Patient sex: M
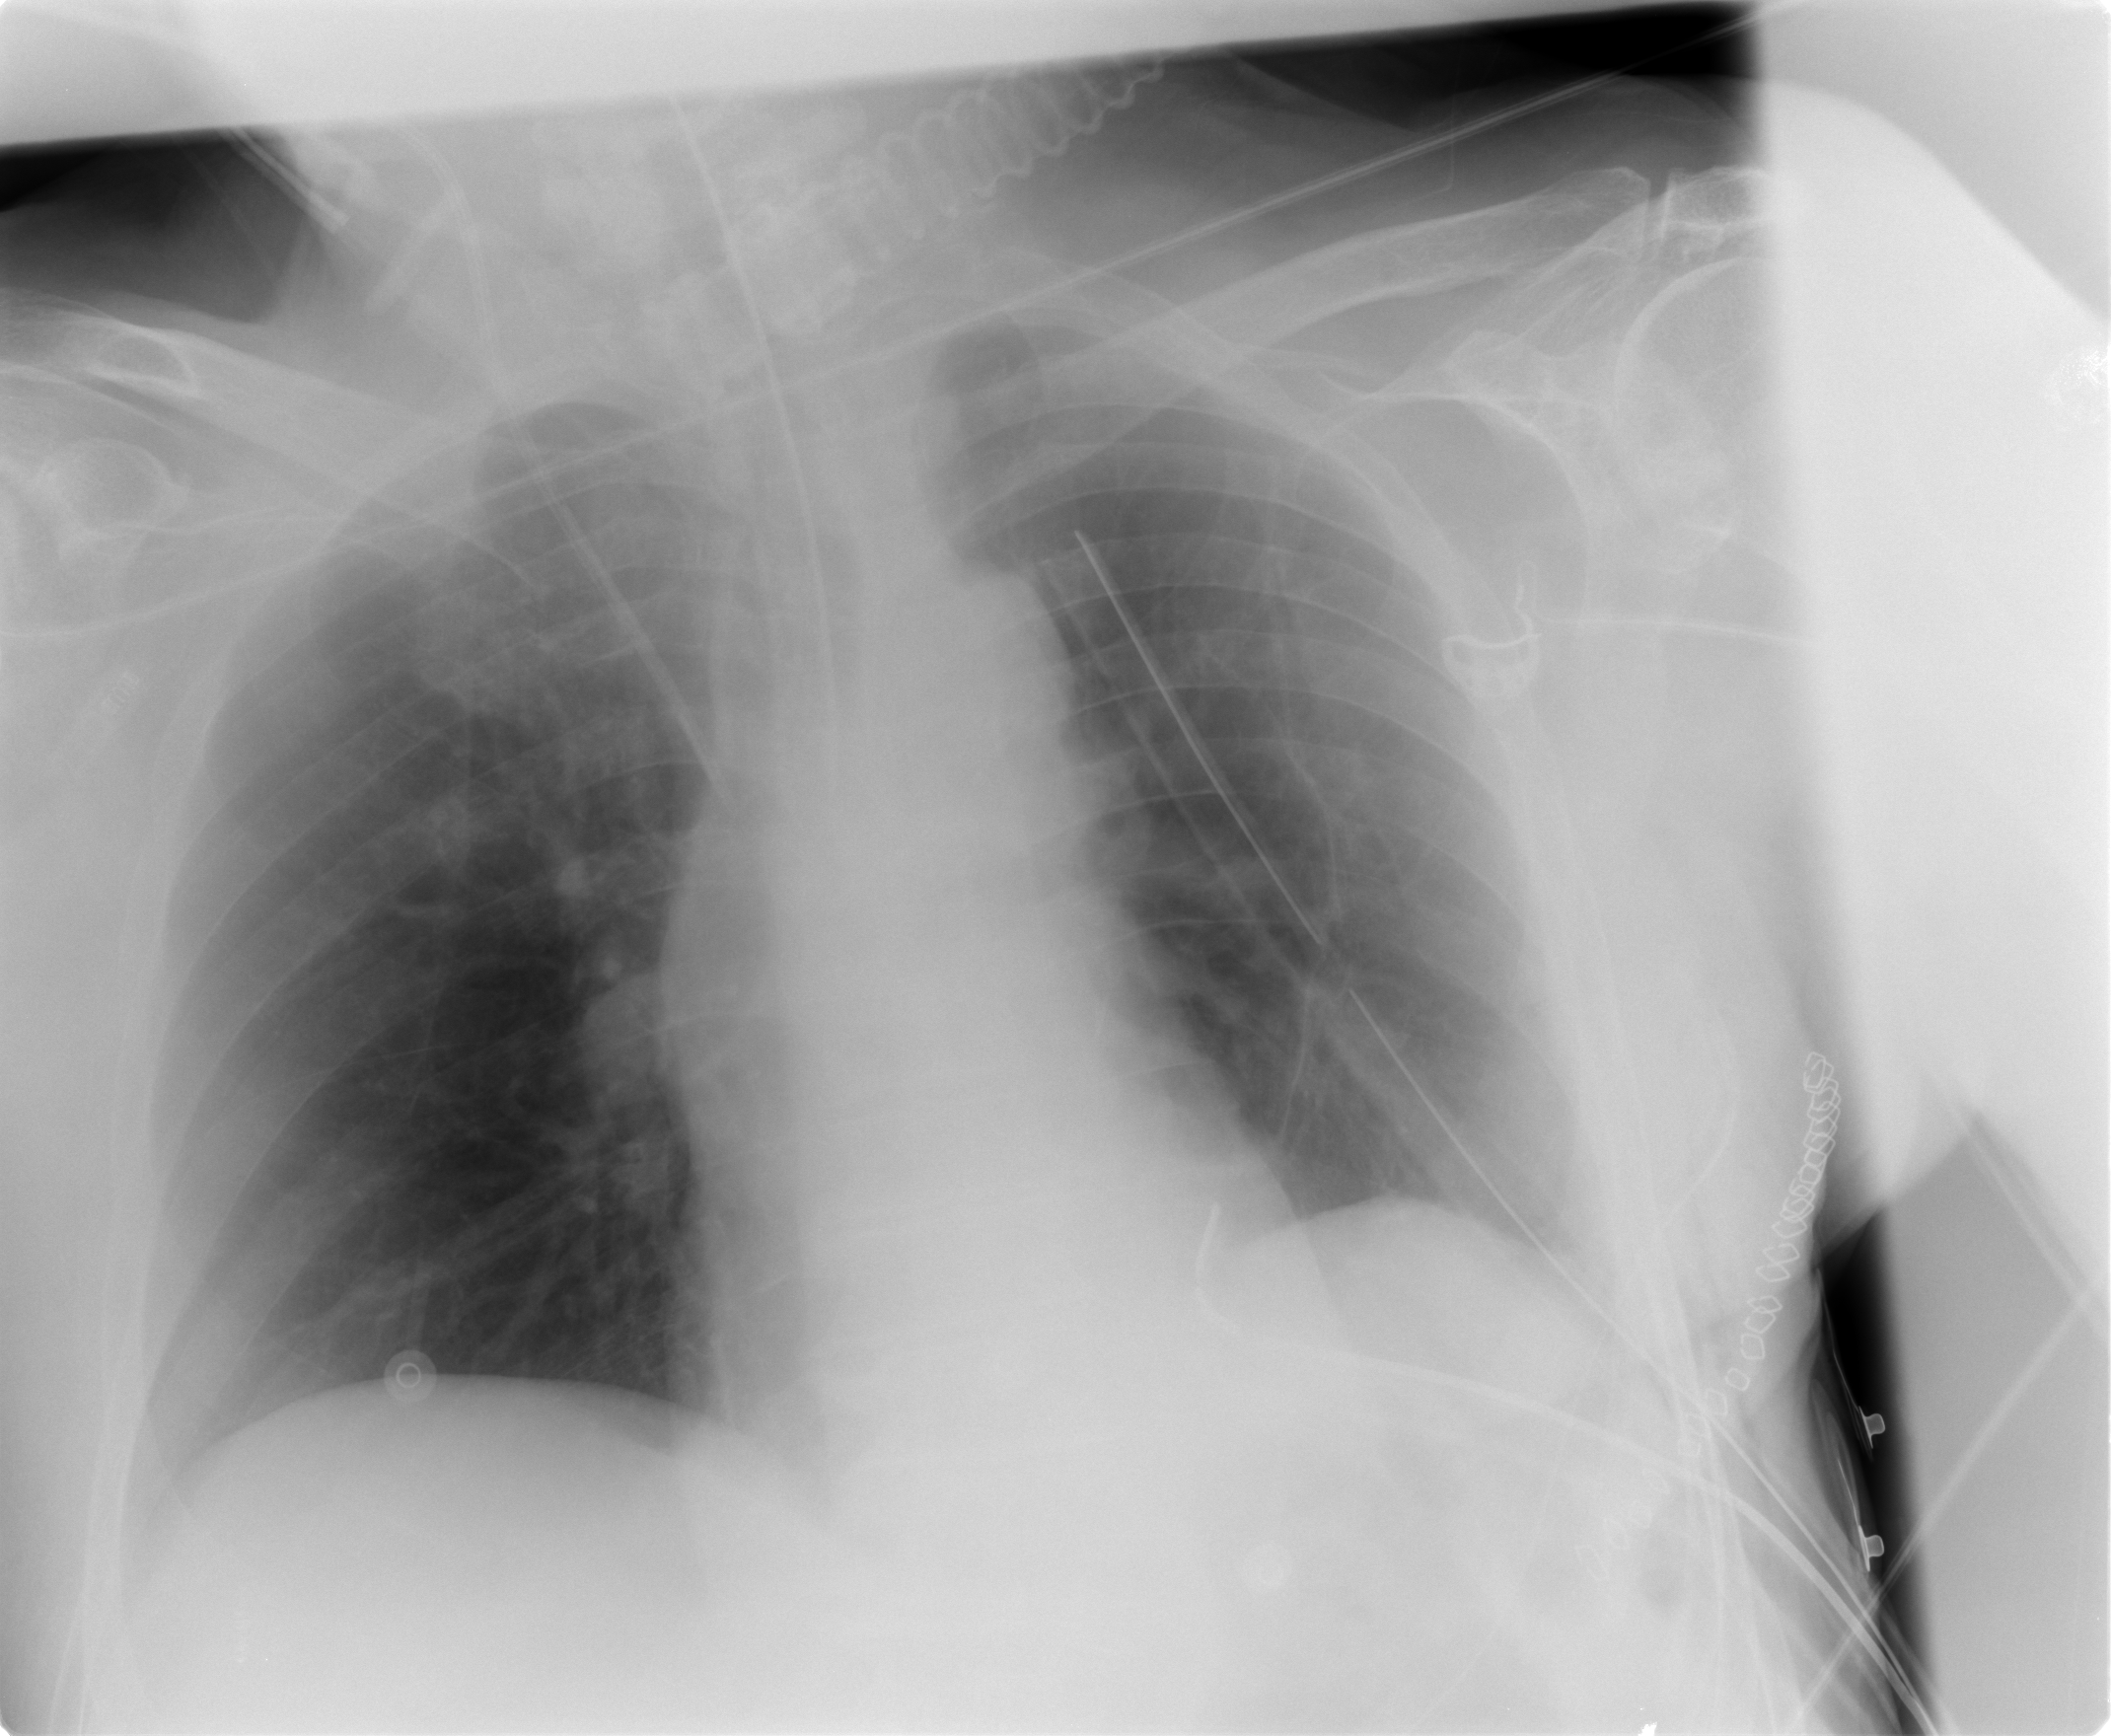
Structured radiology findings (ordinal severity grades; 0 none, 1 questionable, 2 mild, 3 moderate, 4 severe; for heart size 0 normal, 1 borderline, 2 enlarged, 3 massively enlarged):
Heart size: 0
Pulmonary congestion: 0
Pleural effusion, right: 1
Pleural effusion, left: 1
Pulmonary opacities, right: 0
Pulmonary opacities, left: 0
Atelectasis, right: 0
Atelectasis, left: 0